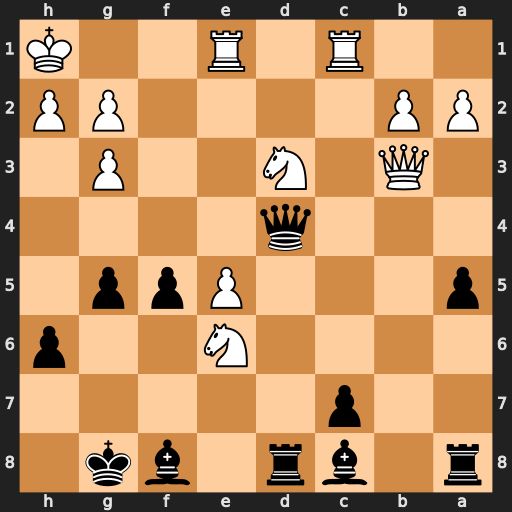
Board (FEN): r1br1bk1/2p5/4N2p/p3Ppp1/3q4/1Q1N2P1/PP4PP/2R1R2K
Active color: b
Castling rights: -
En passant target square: -
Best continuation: a4 Nxd4+ axb3 Nxb3 Rxd3